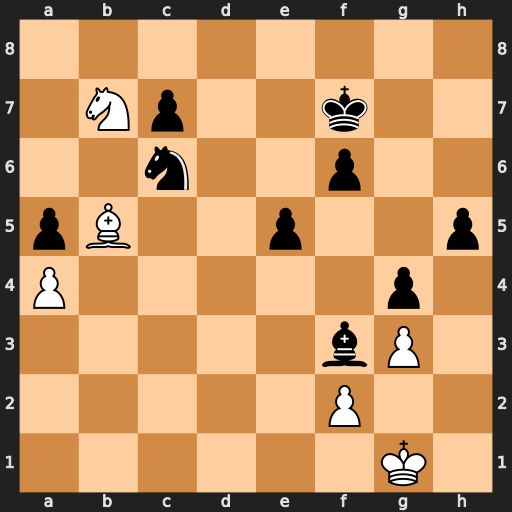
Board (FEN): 8/1Np2k2/2n2p2/pB2p2p/P5p1/5bP1/5P2/6K1
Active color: w
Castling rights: -
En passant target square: -
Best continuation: Bxc6 Bxc6 Nd8+ Ke8 Nxc6 Kd7 Nxa5